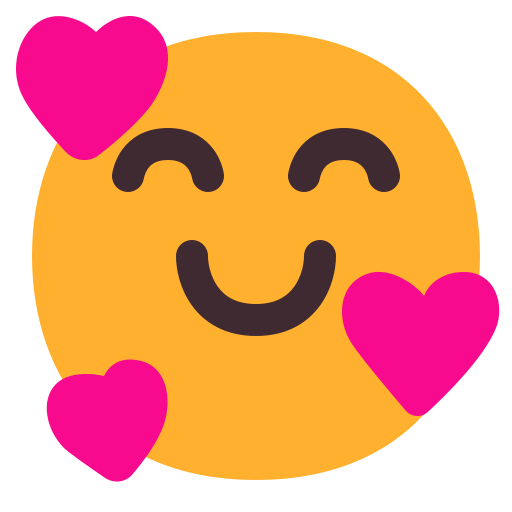
smiling face with hearts flat